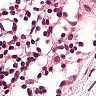
Metastatic tissue present: no